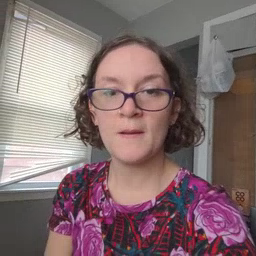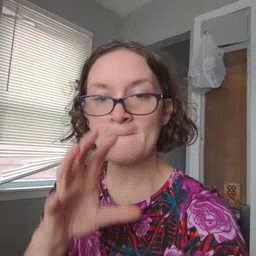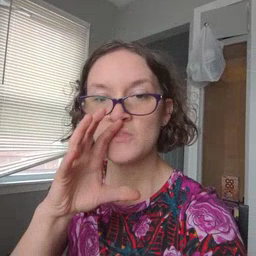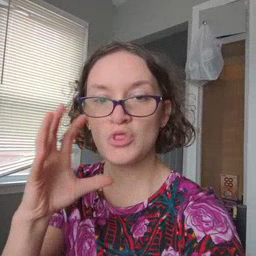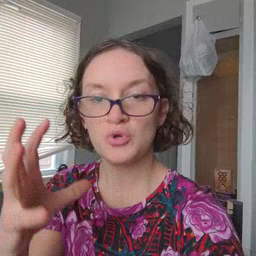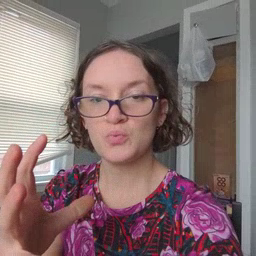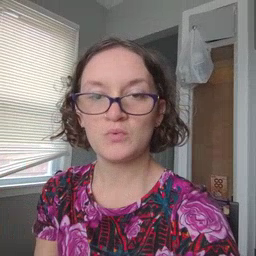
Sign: balloon